Interaction volume radius: 5 \u00c5
Interaction volume height: 25 \u00c5
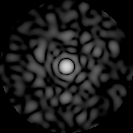
Disorder parameter: 0.8613